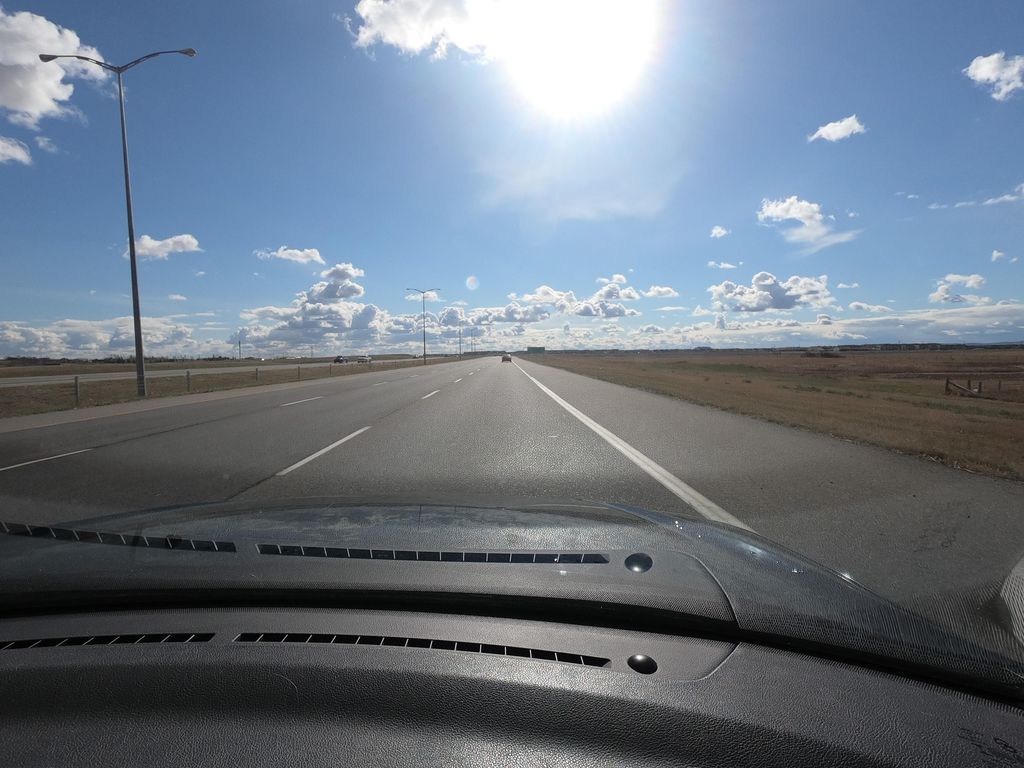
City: calgary